Aerial crown-view tile of a tropical tree (Barro Colorado Island, Panama), acquired 20240813:
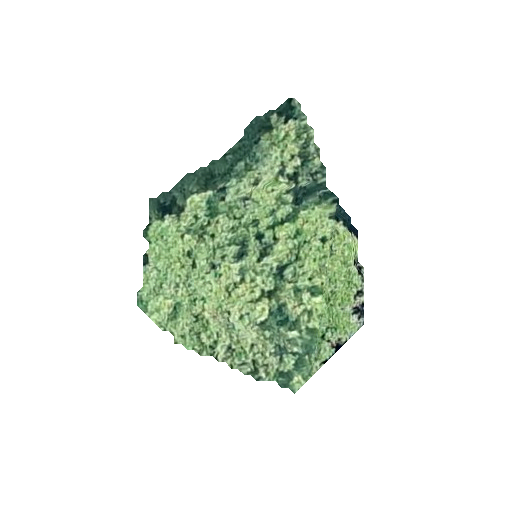
Species: Prioria copaifera
GBIF accepted scientific name: Prioria copaifera
Crown area: 65.104 m²